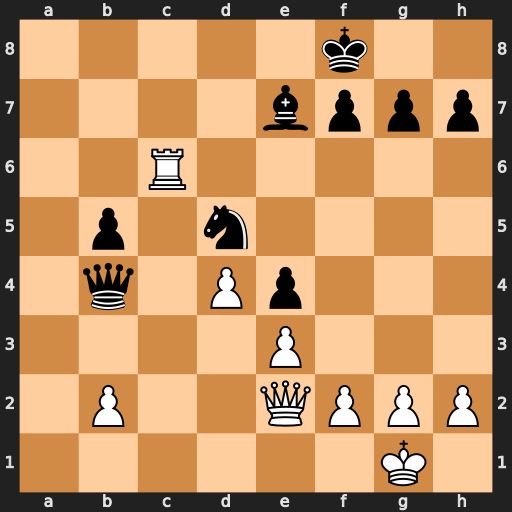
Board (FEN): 5k2/4bppp/2R5/1p1n4/1q1Pp3/4P3/1P2QPPP/6K1
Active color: w
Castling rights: -
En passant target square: -
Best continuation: Rc8+ Bd8 Rxd8+